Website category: university
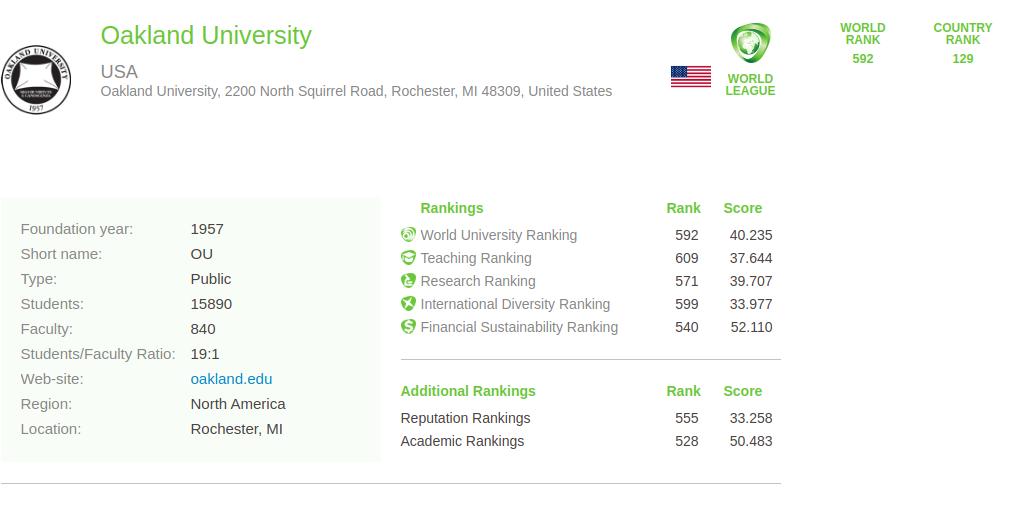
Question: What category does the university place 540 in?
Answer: Financial Sustainability Ranking

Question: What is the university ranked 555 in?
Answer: Reputation Rankings

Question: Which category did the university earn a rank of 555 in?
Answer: Reputation Rankings

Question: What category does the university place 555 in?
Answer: Reputation Rankings

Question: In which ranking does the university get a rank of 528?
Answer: Academic Rankings

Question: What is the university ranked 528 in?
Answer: Academic Rankings

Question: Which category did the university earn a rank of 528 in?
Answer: Academic Rankings

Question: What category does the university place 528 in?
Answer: Academic Rankings

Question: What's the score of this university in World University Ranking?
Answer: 40.235

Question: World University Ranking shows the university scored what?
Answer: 40.235

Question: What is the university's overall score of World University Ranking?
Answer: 40.235

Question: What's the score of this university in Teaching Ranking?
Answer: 37.644

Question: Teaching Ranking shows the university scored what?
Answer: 37.644

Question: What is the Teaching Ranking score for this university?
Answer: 37.644

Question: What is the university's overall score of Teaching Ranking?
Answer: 37.644

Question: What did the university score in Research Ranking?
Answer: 39.707

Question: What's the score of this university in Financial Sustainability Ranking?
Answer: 52.110

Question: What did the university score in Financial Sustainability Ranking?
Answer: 52.110

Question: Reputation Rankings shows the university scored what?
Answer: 33.258

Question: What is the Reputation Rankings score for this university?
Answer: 33.258

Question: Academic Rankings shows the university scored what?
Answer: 50.483

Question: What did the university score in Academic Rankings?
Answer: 50.483

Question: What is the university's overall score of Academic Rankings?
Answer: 50.483

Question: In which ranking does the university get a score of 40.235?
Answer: World University Ranking

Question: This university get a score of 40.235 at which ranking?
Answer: World University Ranking

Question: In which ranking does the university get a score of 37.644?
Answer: Teaching Ranking

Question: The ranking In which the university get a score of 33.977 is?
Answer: International Diversity Ranking

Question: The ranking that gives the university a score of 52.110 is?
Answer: Financial Sustainability Ranking

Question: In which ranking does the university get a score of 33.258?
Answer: Reputation Rankings

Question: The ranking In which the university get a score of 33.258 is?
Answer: Reputation Rankings

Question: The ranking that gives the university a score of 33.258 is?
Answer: Reputation Rankings

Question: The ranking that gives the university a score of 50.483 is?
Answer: Academic Rankings